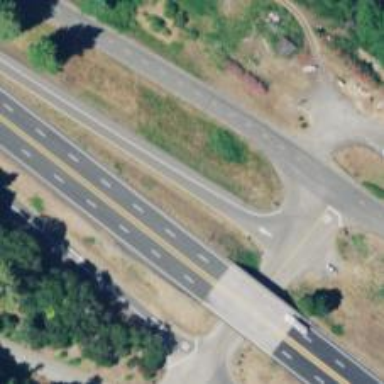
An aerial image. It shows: Trunk link highway.